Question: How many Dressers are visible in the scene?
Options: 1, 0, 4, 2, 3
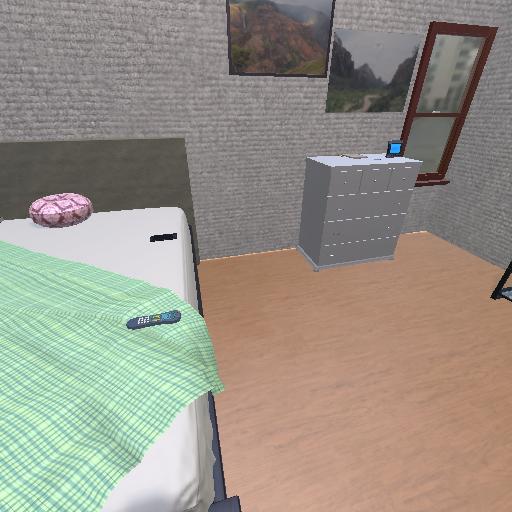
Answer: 1